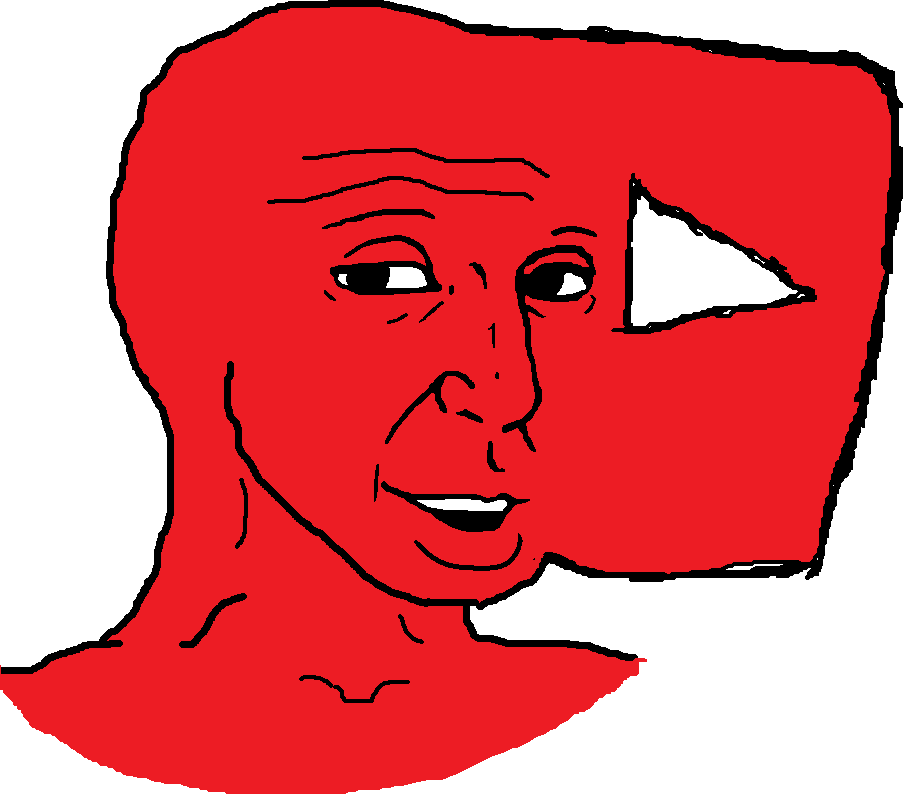
Label: 5_Groomer